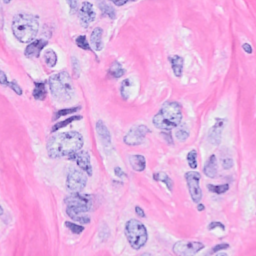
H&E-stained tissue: Breast